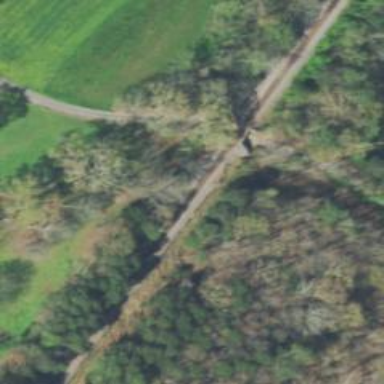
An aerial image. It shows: Railway bridge with milepost labeled as 00C.